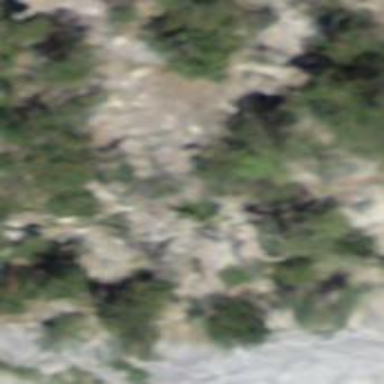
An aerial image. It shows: Cliff in nature.